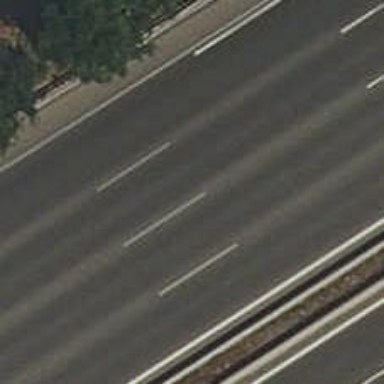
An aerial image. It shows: Motorway junction.